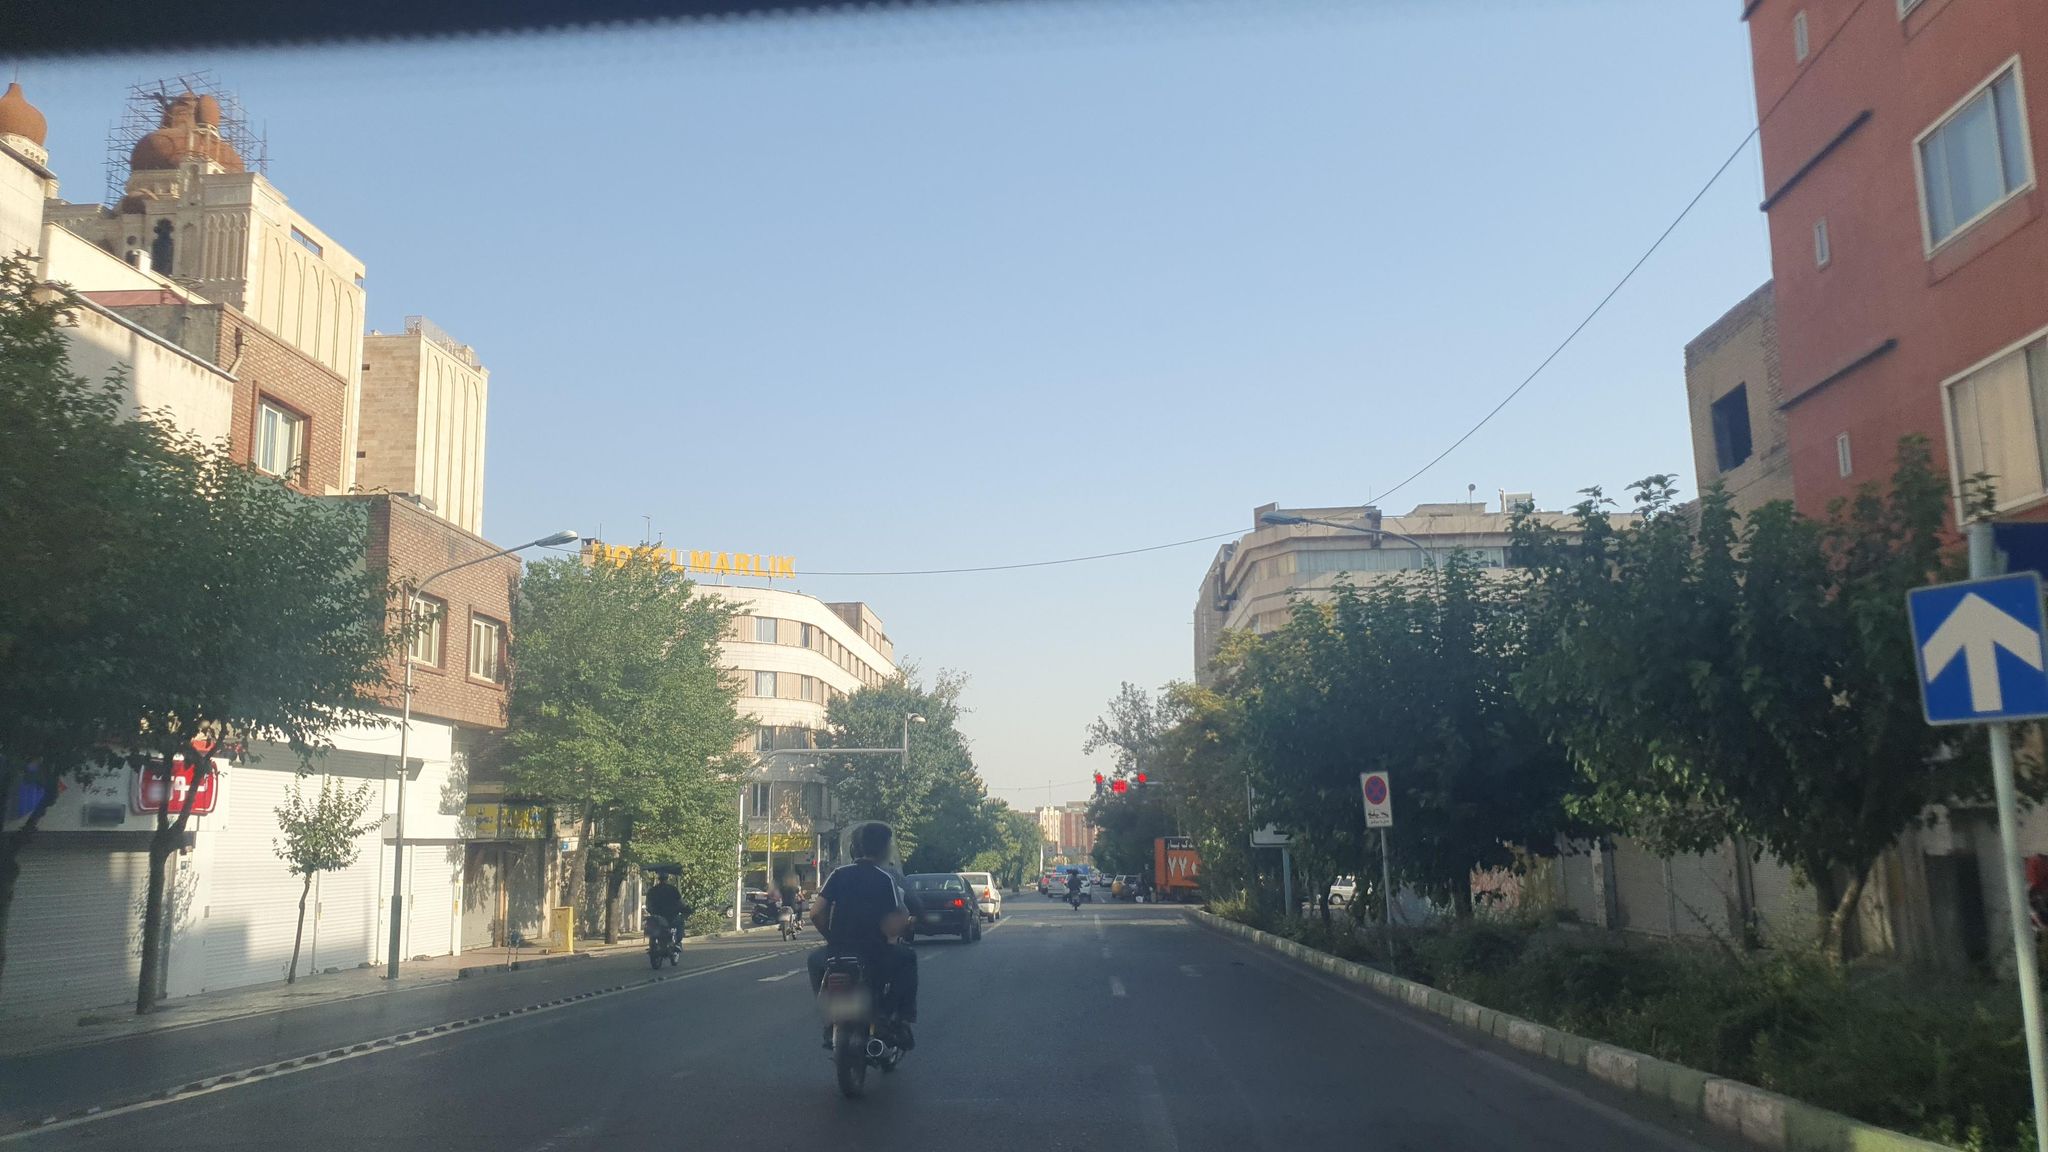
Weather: clear
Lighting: day
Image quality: good
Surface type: driving surface
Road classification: secondary
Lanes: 4.0
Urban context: urban centre
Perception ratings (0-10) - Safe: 3.35, Lively: 8.78, Beautiful: 3.8, Boring: 5.45, Depressing: 1.16, Wealthy: 4.32